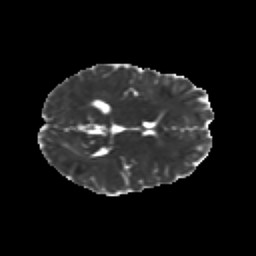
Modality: MD
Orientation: axial
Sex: female
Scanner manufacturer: siemens
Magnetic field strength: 3 T
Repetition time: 5 s
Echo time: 0.071 s